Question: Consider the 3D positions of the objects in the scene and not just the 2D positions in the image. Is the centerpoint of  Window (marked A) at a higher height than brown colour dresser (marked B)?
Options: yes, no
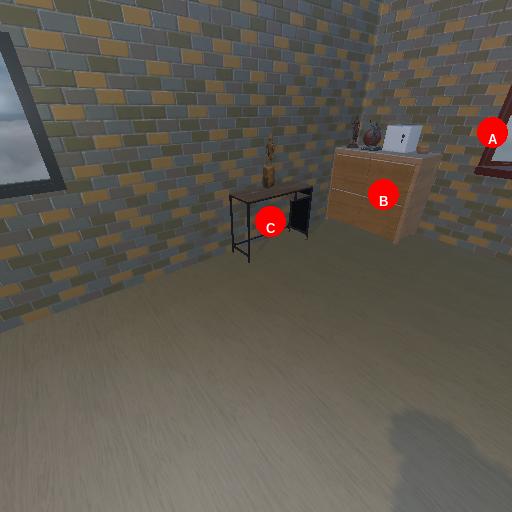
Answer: yes